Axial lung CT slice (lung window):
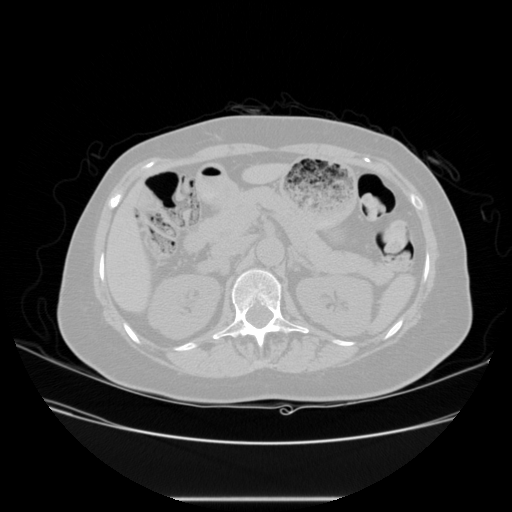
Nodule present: no